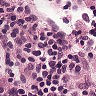
Metastatic tissue present: no